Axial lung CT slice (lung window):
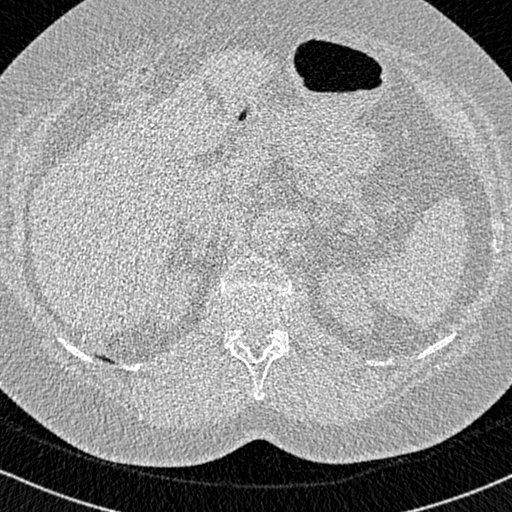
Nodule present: no